Interaction volume radius: 5 \u00c5
Interaction volume height: 15 \u00c5
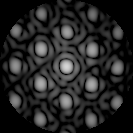
Disorder parameter: 0.2127